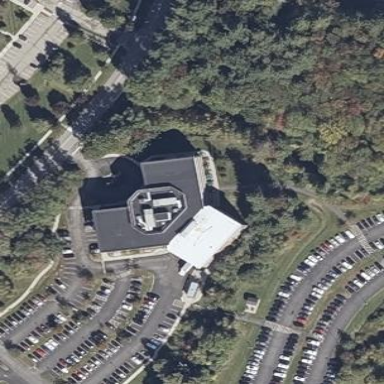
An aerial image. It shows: Government office building.